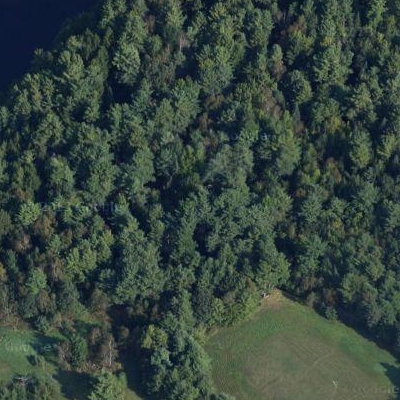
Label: Forest